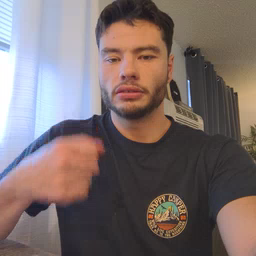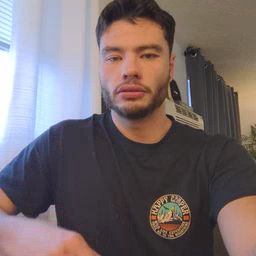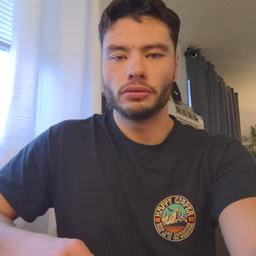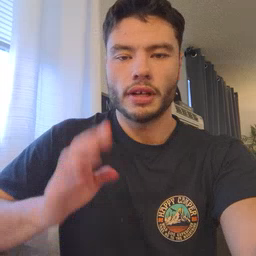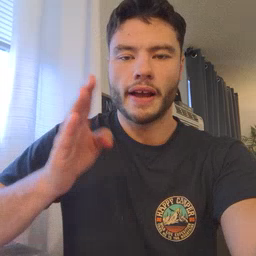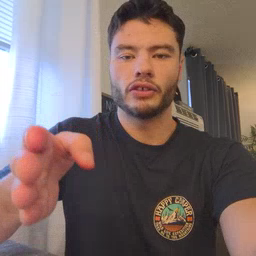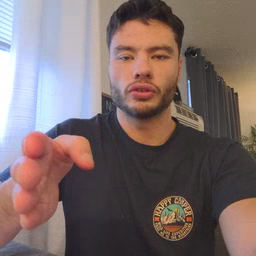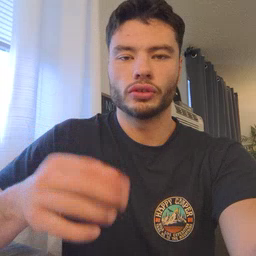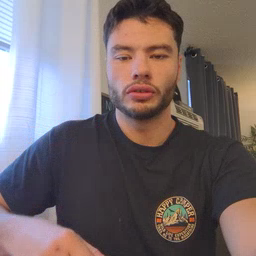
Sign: after